Question: Hi guys (and gals) just trying to select data from an Object, this is the object returned from the API I'm using:

and I'm using this function:
'''
success: function(data) {
console.log(data);
loadData(data, 'Finalphase', 'f');
}
})
})
function loadData(data, usname, initial) {
$('#' + initial + 'Wins').text(data.list.usname.stats.global.kills);
}
'''
But I get an error at usname, which is really Finalphase which looks like it should work just fine. I'm not sure what I am doing wrong and any information would be great, thanks :)
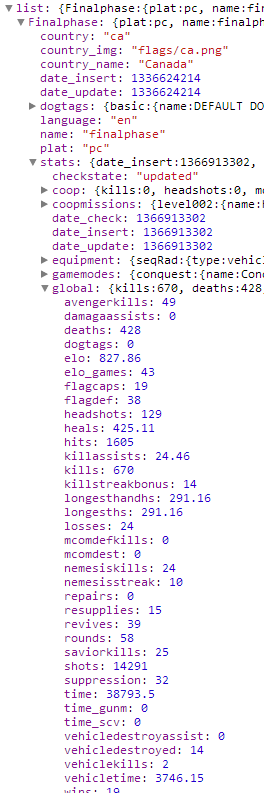
Answer: I think you want to access the list using the key 'usname':
'''
data.list[usname].stats.global.kills
'''